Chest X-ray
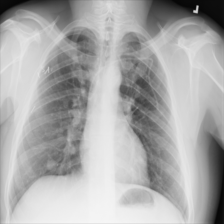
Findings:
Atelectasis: negative
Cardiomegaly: negative
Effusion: negative
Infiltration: negative
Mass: negative
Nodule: positive
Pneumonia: negative
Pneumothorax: negative
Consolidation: negative
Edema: negative
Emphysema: negative
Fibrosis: negative
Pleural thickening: negative
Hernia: negative